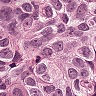
Metastatic tissue present: yes